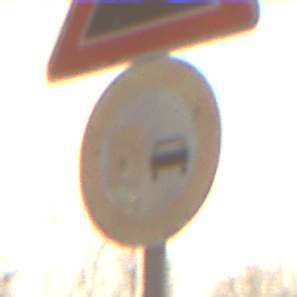
Verkehrszeichen: UeberholverbotKraftfahrzeuge
Zusatzzeichen oben: Gefaelle10
Umgebung: Outdoor, Nature
Tageszeit: SunriseSunset
Wetter: PartlyCloudy
Licht: Natural
Jahreszeit: NotSpecified
Kontrast: LowContrast